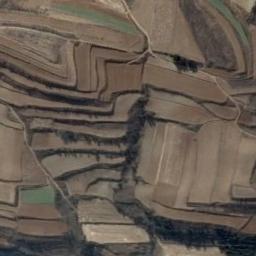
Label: terrace